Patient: sex F, age 73
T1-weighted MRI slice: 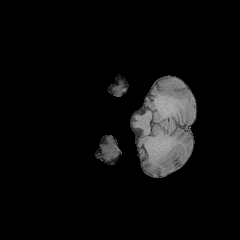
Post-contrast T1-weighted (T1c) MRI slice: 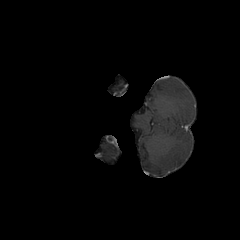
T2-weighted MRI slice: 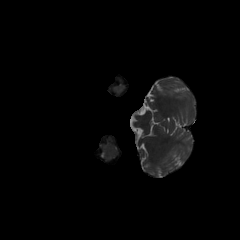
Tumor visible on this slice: no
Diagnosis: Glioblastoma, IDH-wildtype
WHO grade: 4